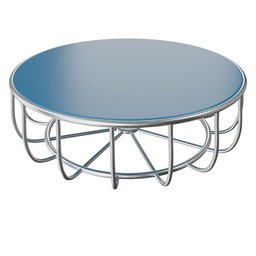
Label: furniture